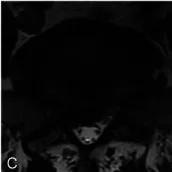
Axial MRI scans showed C3/4 cervical disk protrusion to the left posterior and C5/6 disk protrusion to the right of the central posterior. These protrusions caused compression of the spinal cord and resulted in abnormal signals within the spinal cord.
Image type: radiology (mri)